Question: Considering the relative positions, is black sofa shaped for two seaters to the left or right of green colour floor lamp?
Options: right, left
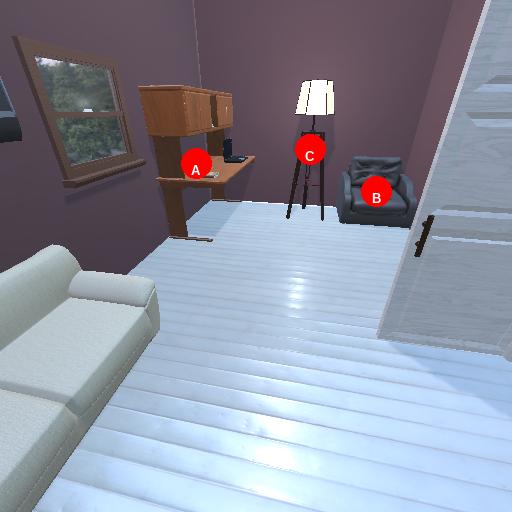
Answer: right